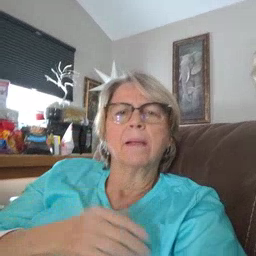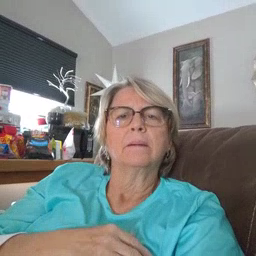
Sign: wait